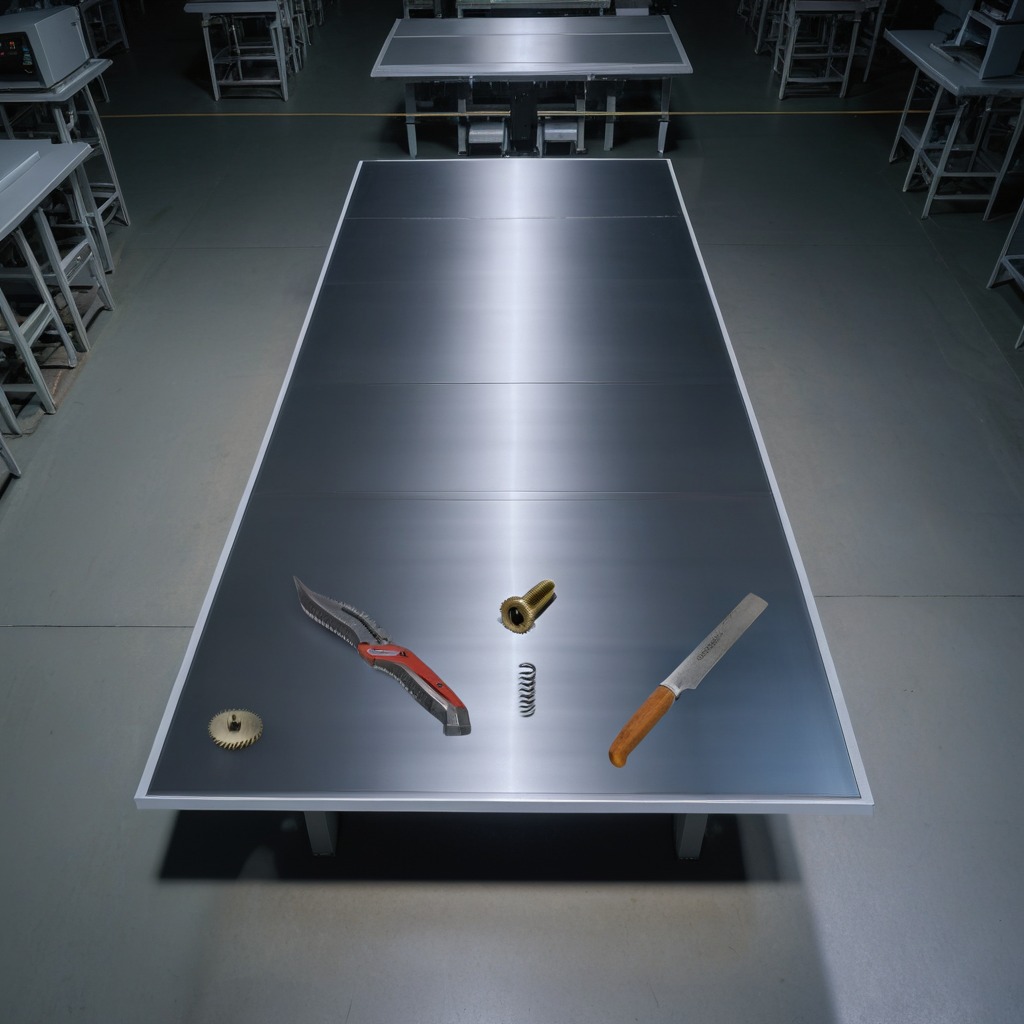
A steel gear with teeth, a utility knife, a metal machine screw, a coiled metal spring, and a handheld metal saw are lying on the tabletop.